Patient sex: M
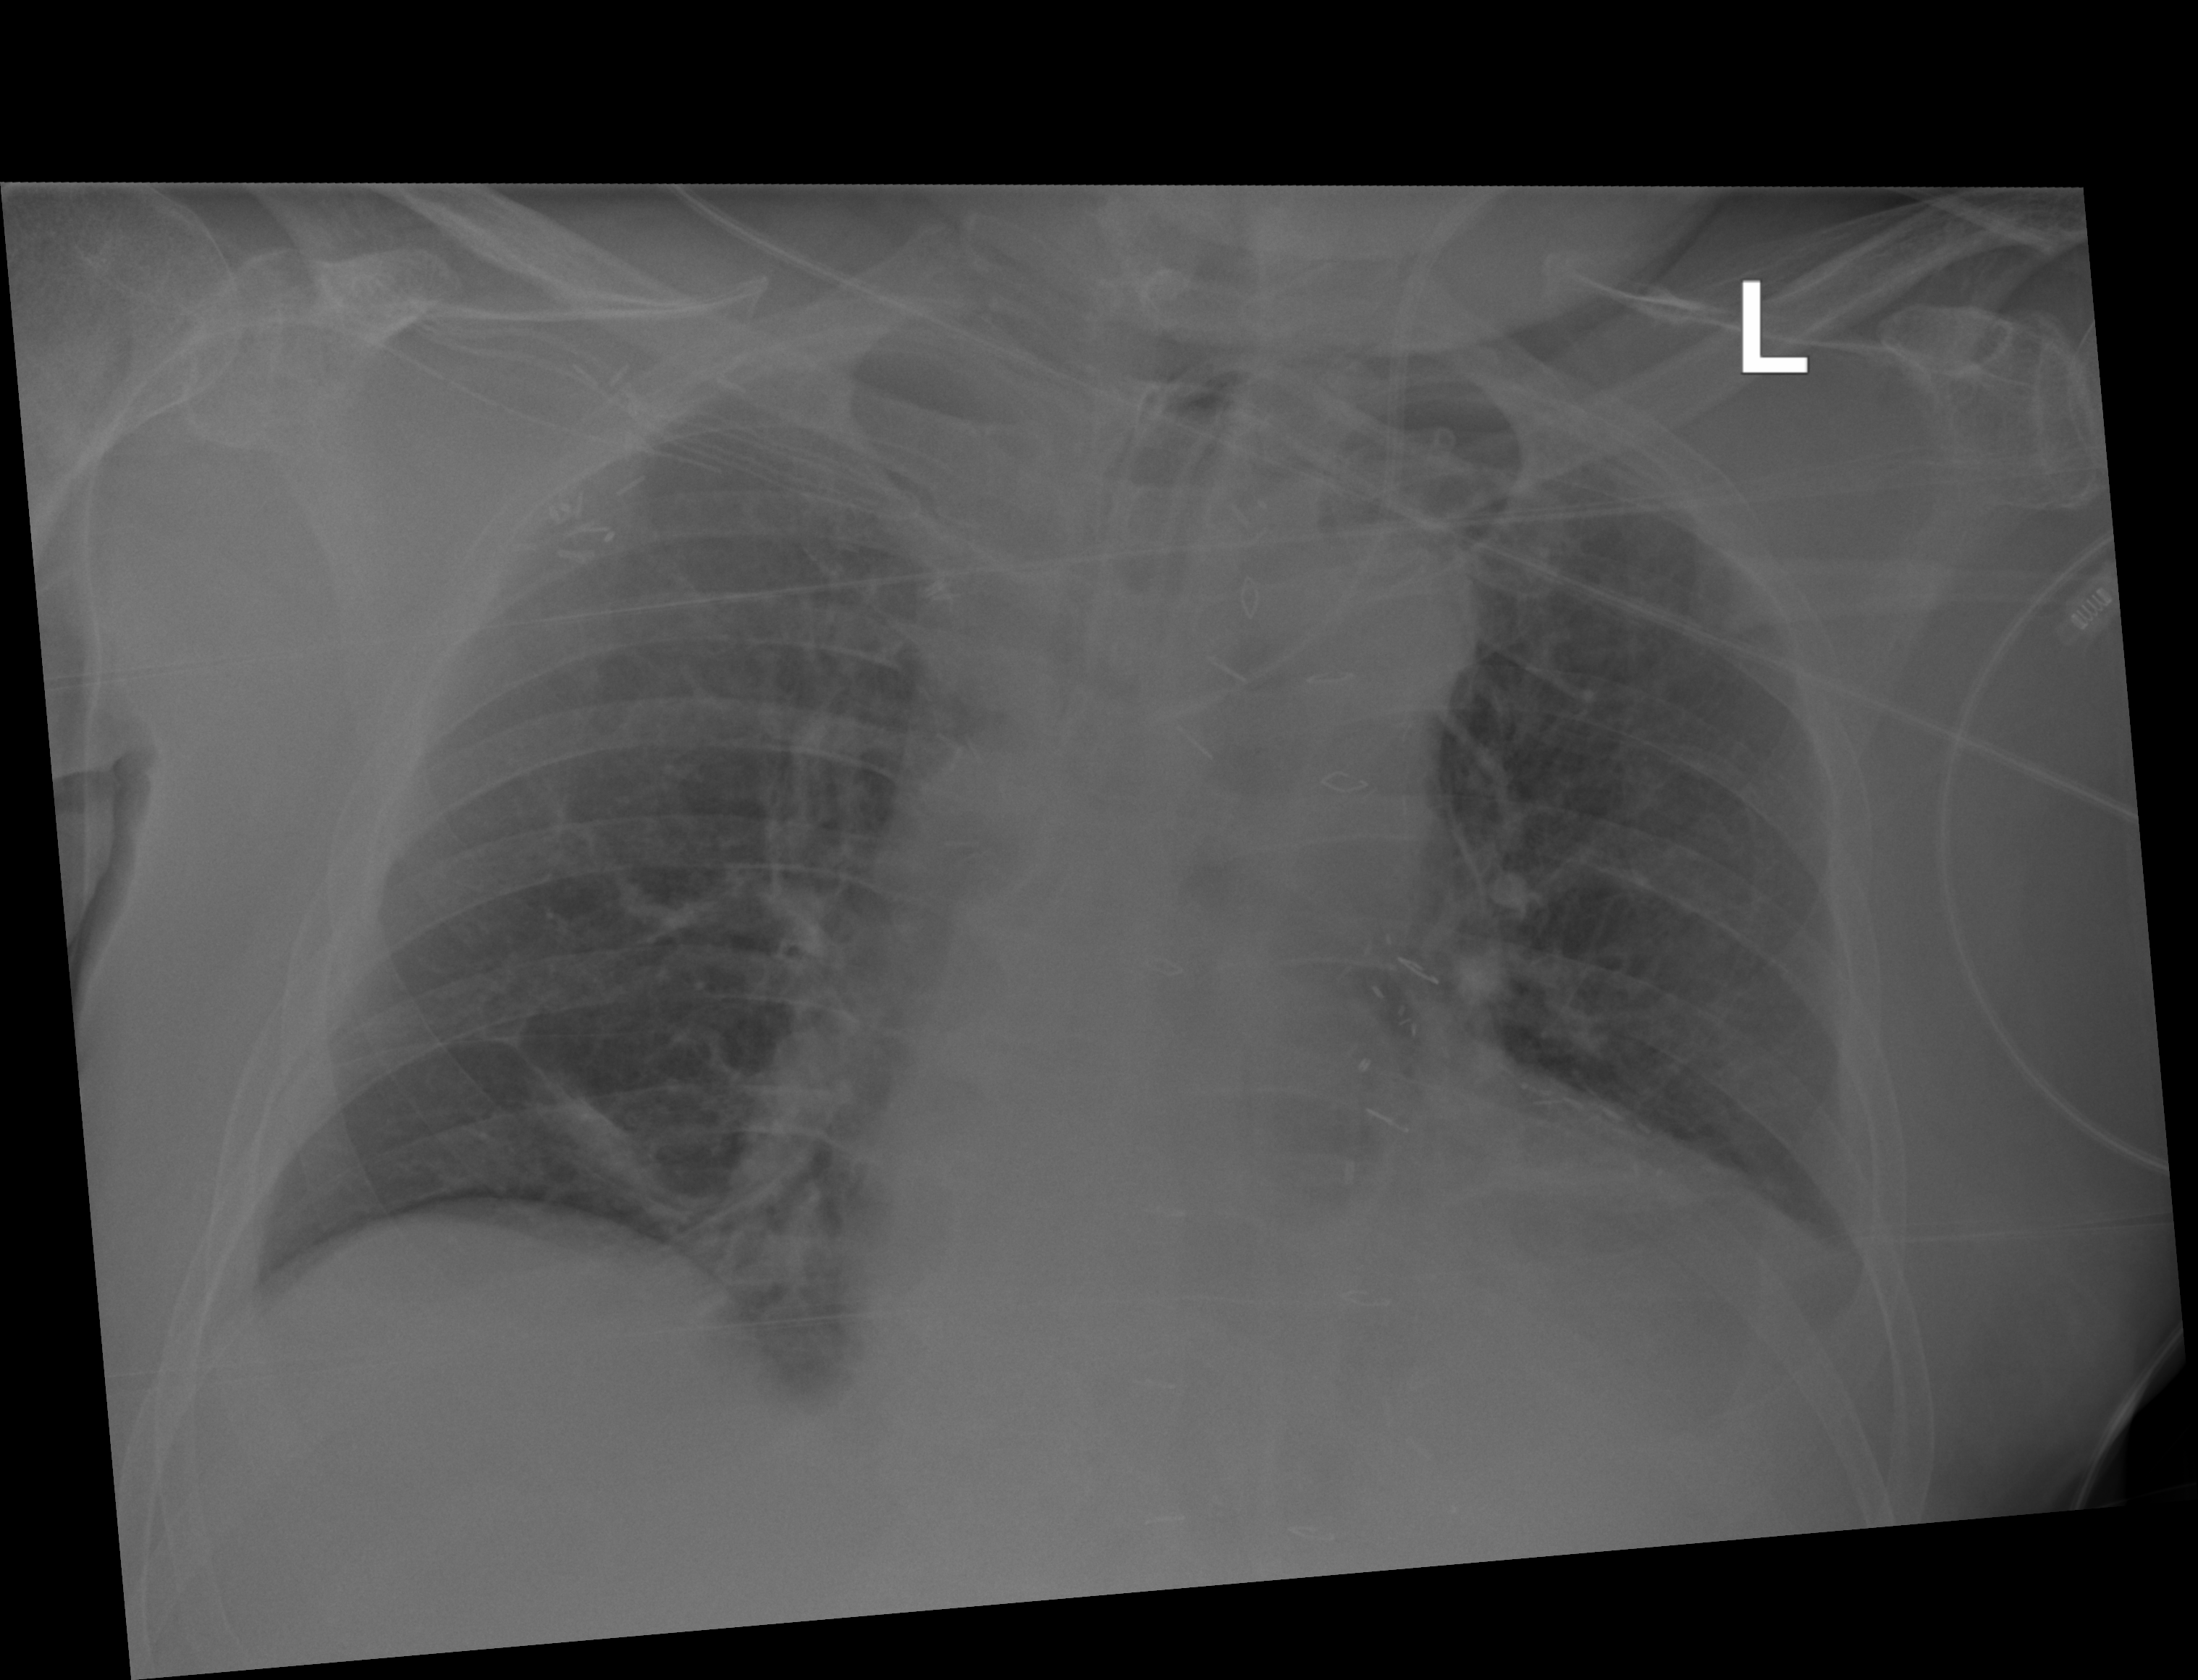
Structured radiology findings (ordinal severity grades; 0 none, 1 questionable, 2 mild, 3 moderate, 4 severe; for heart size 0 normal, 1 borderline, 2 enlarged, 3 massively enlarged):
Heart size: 2
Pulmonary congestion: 0
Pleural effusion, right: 0
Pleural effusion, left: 2
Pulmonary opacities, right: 0
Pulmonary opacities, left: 0
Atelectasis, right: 2
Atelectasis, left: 0